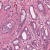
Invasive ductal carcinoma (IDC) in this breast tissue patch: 1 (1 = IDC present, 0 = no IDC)